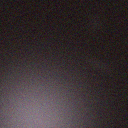
Screen state: off